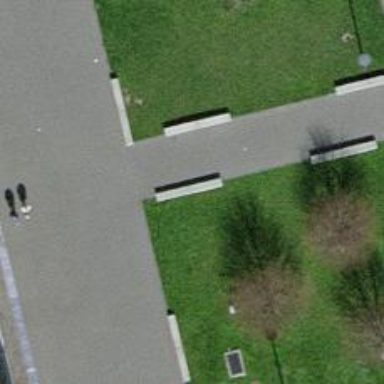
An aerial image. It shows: Bench.